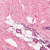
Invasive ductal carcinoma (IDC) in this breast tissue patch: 1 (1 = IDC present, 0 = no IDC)